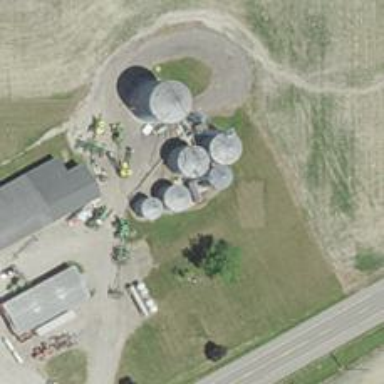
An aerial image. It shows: Silo.